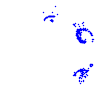
Particle: proton